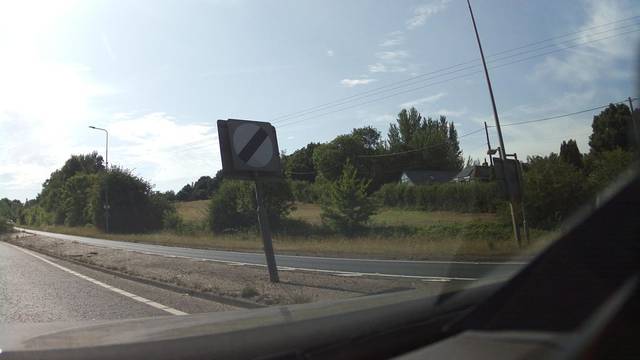
Region: United Kingdom
Coordinates: 51.282, 1.041